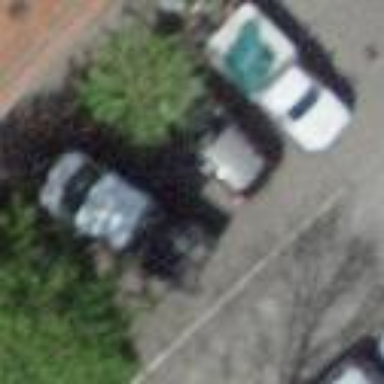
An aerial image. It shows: Street-side parking area.